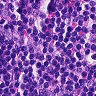
Metastatic tissue present: no